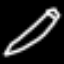
Label: pencil